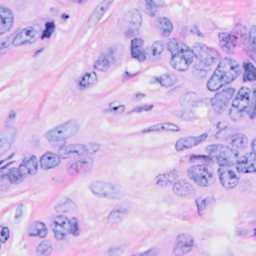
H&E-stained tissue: Breast